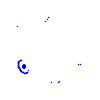
Particle: kaon